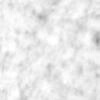
Label: no_change